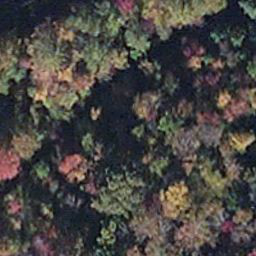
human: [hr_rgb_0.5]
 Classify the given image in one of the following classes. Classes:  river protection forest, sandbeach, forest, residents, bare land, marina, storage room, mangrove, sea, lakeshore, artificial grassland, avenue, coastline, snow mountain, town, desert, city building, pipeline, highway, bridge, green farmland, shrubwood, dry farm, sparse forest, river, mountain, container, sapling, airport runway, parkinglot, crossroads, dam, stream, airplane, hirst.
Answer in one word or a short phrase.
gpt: mangrove